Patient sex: M
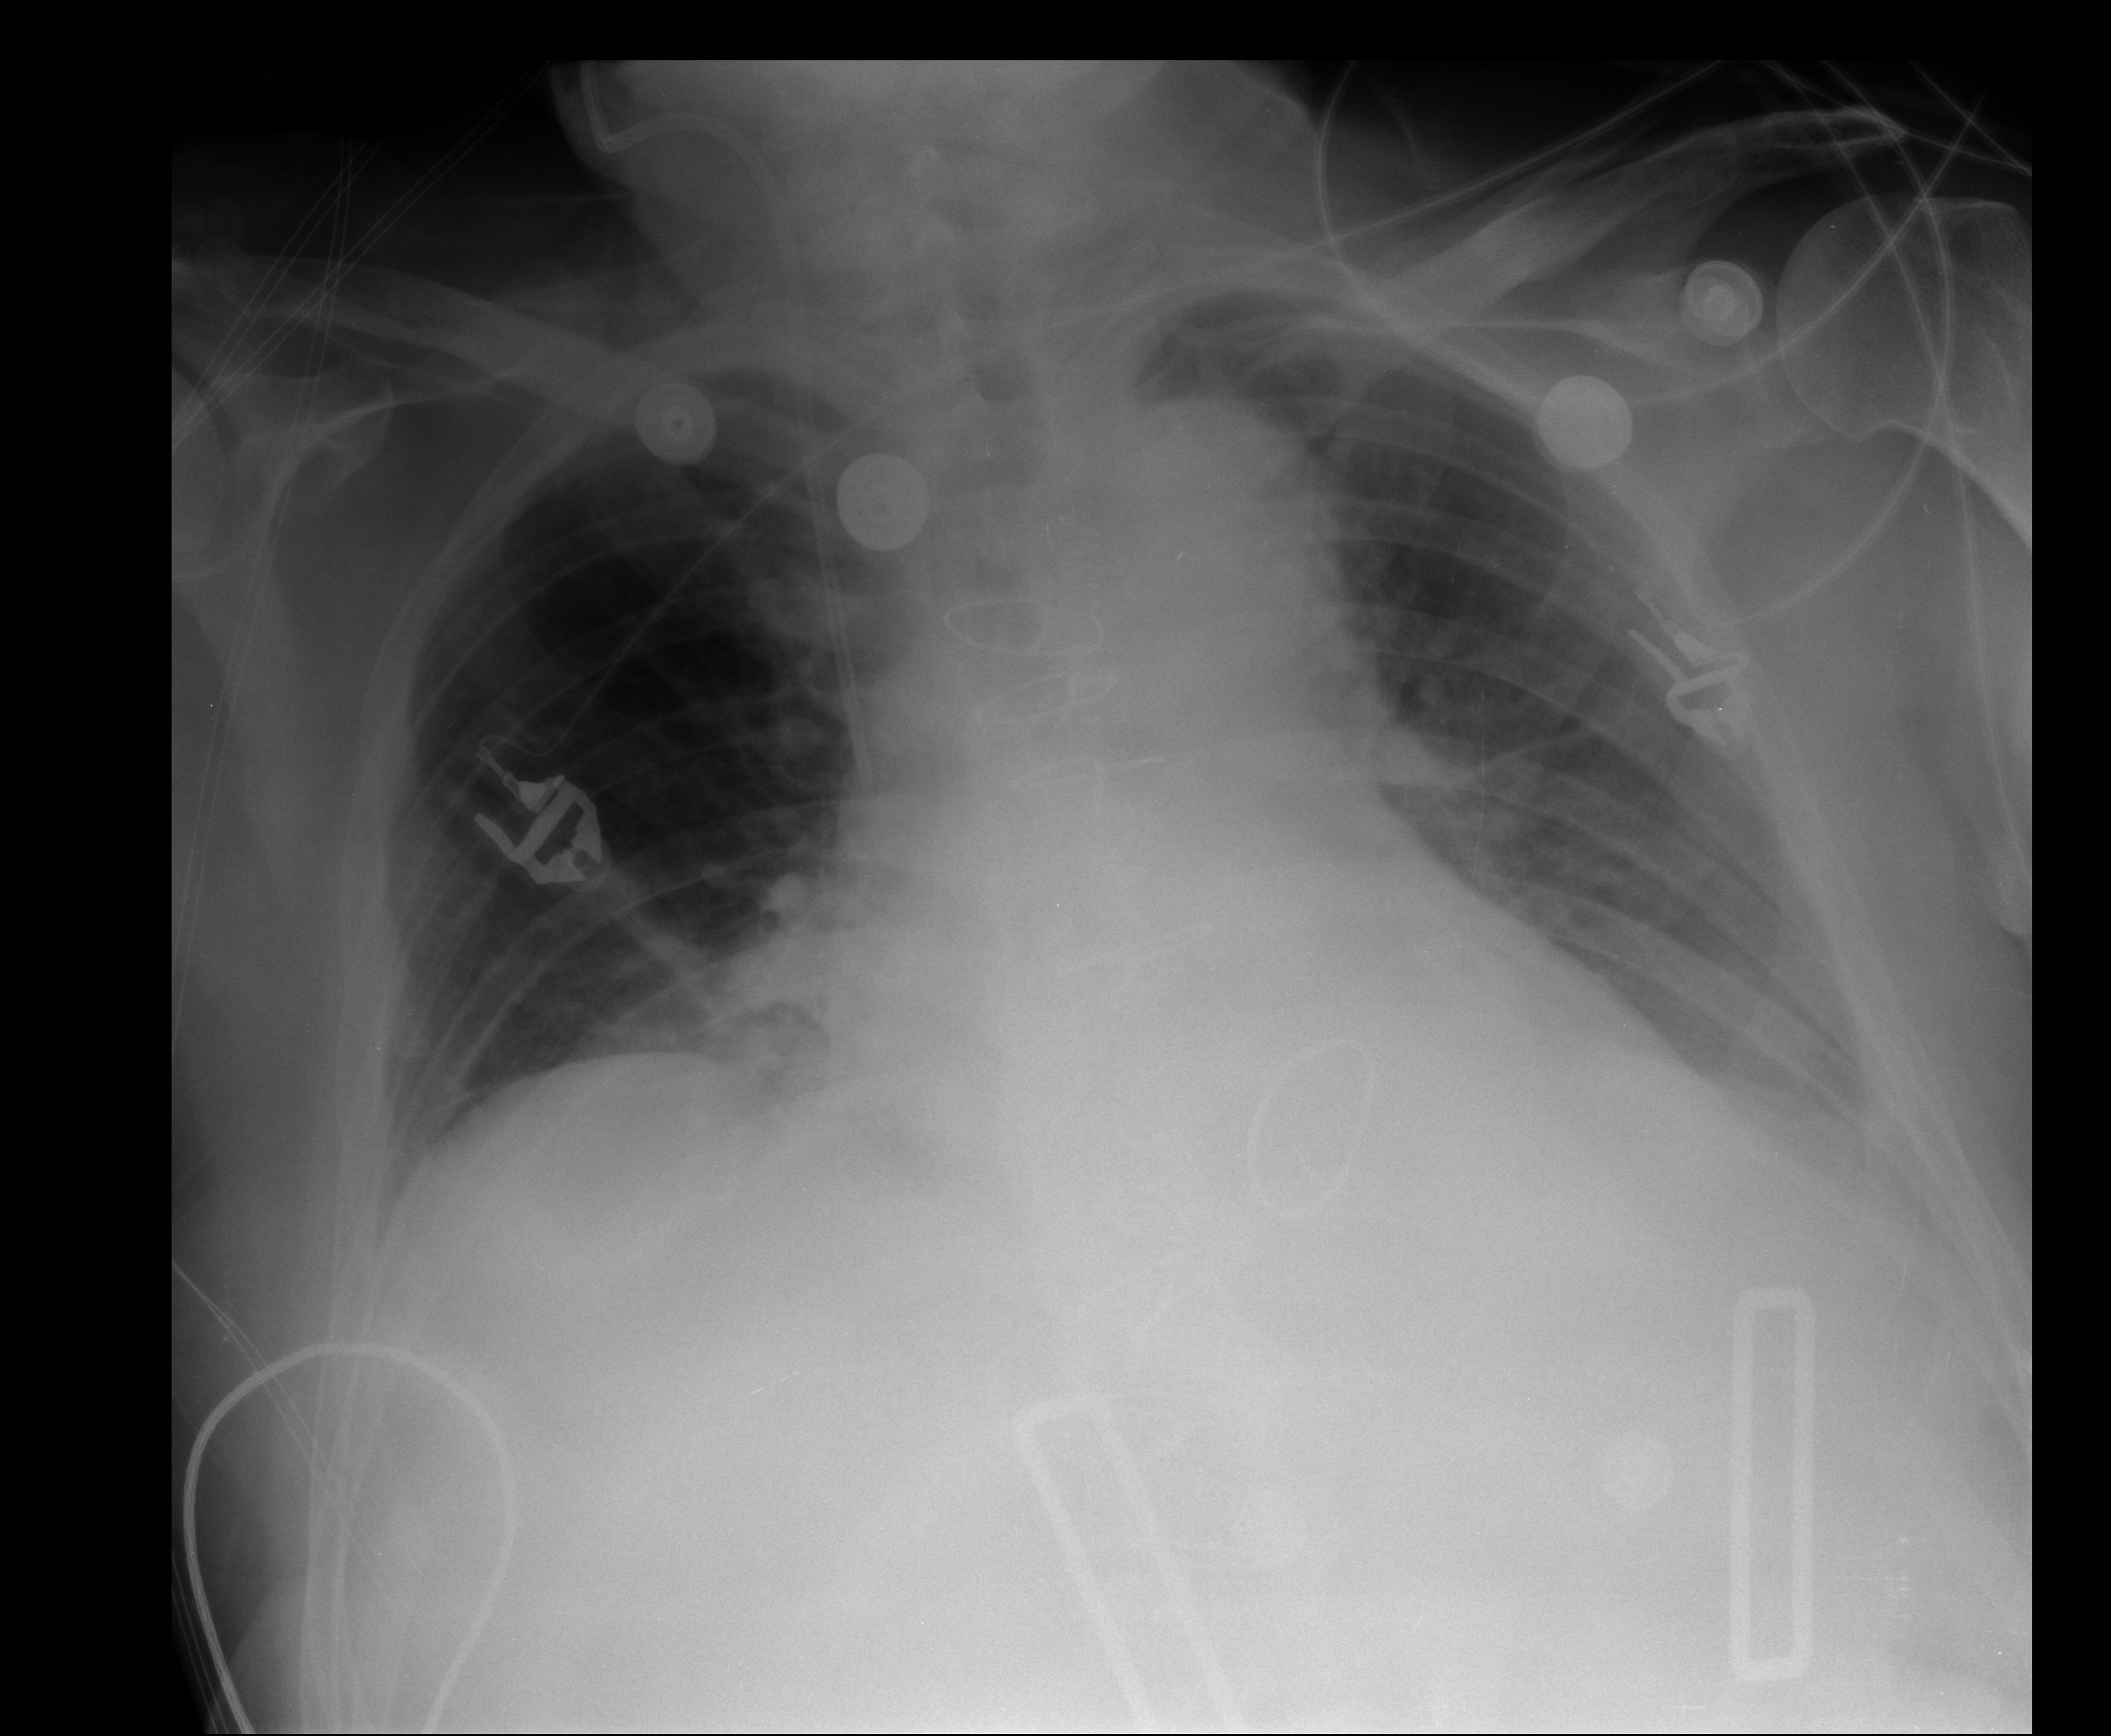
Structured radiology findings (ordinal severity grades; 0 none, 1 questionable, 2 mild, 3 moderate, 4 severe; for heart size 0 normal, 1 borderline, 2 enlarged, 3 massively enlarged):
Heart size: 2
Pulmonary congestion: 2
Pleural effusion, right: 0
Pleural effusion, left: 2
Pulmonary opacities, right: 0
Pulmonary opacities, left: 0
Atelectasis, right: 2
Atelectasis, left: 2